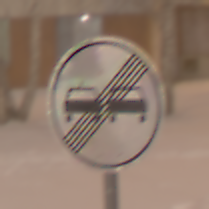
Verkehrszeichen: EndeUeberholverbot
Umgebung: Outdoor, Urban
Tageszeit: Night
Wetter: Overcast
Licht: Artificial
Jahreszeit: Winter
Kontrast: MediumContrast